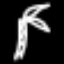
Label: palm tree